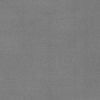
Label: dusty